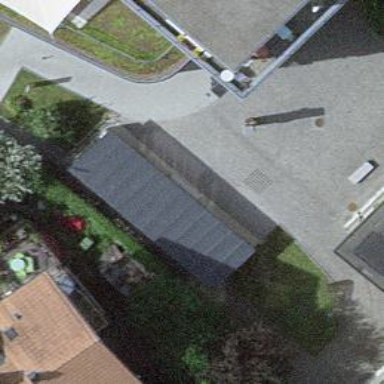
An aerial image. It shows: Bicycle parking area with floor facility.